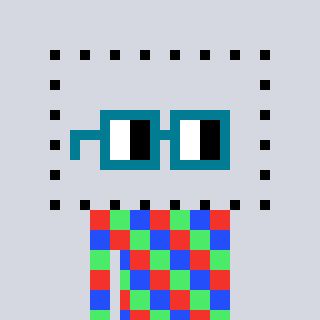
a pixel art character with square dark green glasses, a void-shaped head and a teal-colored body on a cool background